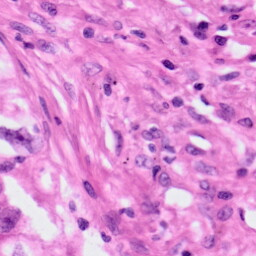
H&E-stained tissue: Lung